Interaction volume radius: 5 \u00c5
Interaction volume height: 15 \u00c5
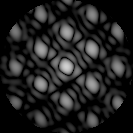
Disorder parameter: 0.2141